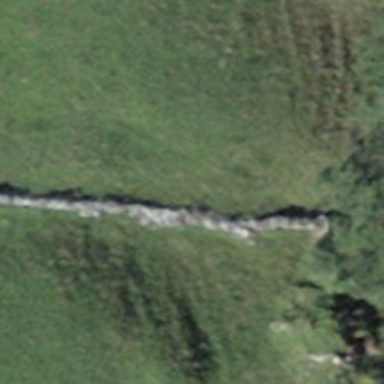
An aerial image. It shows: Wall barrier.